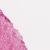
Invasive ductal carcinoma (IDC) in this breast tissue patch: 0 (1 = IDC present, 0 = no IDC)